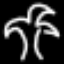
Label: palm tree